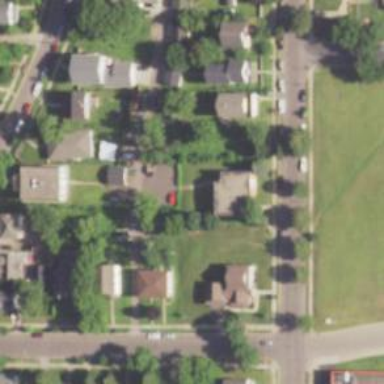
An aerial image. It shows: Alley classified as service road.